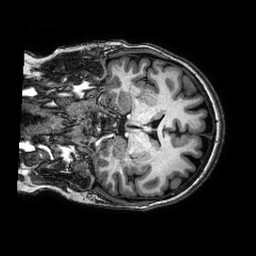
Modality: T1w
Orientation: coronal
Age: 36
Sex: female
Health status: healthy